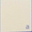
Piece: xx